Interaction volume radius: 5 \u00c5
Interaction volume height: 10 \u00c5
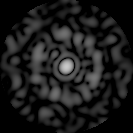
Disorder parameter: 0.8515